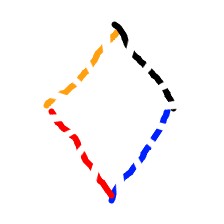
Shape: rhombus